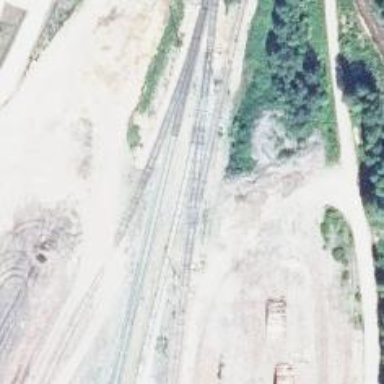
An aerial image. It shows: Railway turnout on the right side.